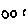
Label: moon